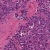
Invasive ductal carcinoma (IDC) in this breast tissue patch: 0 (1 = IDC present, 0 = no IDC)